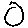
Label: circle